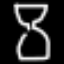
Label: hourglass